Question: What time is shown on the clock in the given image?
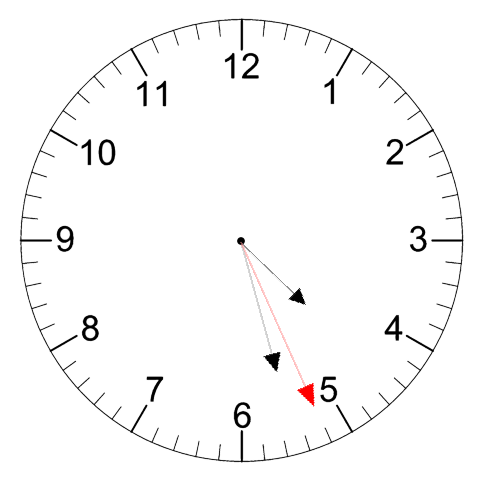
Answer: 04:27:26